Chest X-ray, PA view. Patient: 52 years old, sex F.
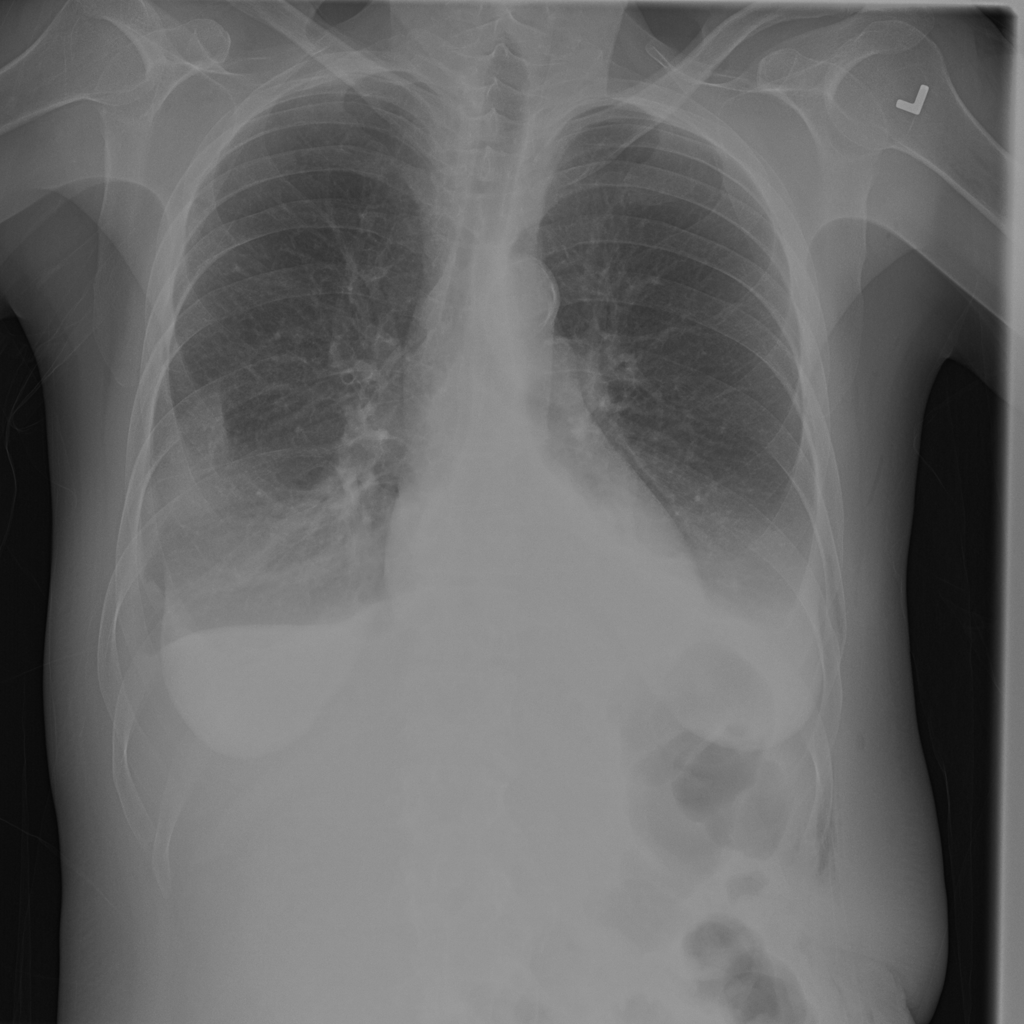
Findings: Effusion, Emphysema